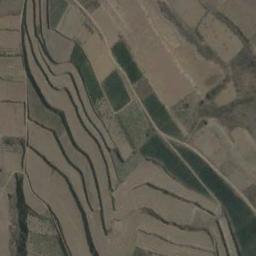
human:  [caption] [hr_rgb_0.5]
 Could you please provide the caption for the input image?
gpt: Many green plants are on the terrace .

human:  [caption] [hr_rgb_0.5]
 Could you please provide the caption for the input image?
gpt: A large layer of brown and green mixed terraces with several winding narrow paths .

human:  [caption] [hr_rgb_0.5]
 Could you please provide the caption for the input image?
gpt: There is a straight path between the terraces .

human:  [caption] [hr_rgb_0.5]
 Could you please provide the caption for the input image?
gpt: There are bare and green terrace .

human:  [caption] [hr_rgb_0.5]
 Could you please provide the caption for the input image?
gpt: There are many brown terraces and some green ones .